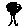
Label: tree